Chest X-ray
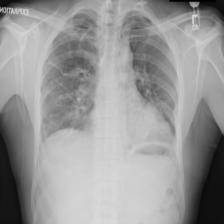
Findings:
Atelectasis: negative
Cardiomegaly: negative
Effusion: negative
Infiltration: negative
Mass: negative
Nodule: negative
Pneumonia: negative
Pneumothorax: negative
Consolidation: negative
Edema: negative
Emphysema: negative
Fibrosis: negative
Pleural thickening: negative
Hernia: negative